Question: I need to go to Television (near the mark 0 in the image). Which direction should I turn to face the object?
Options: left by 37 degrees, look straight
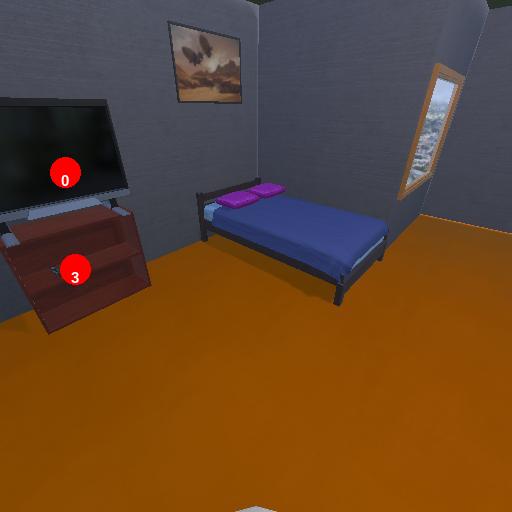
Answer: left by 37 degrees